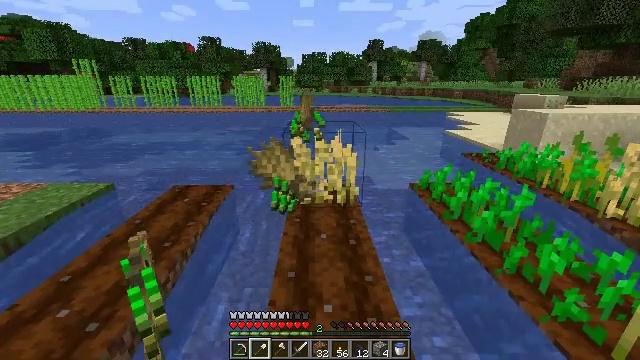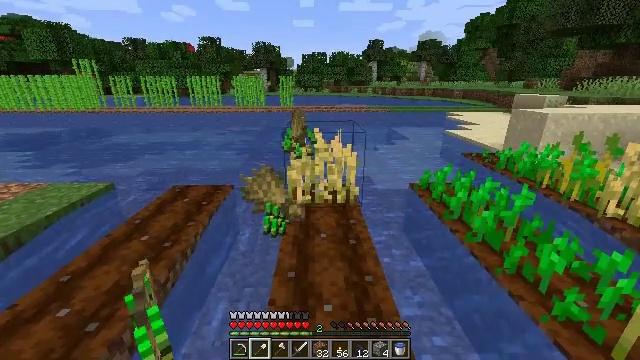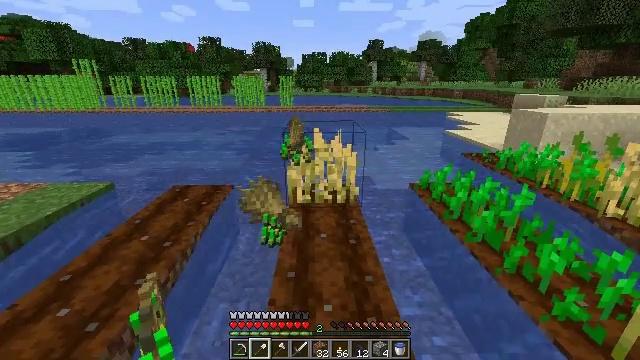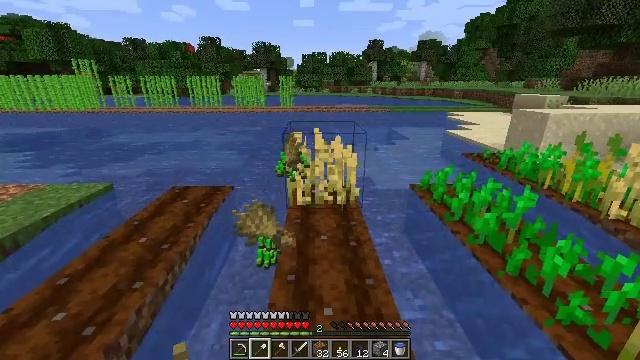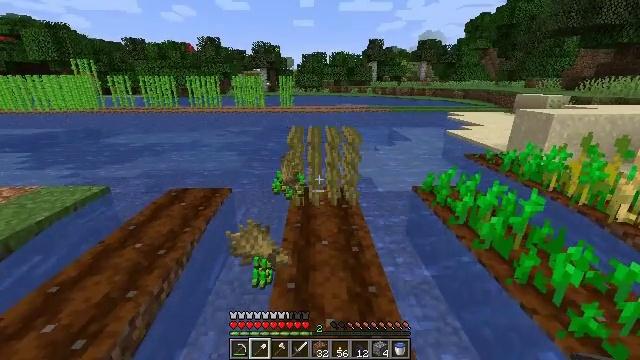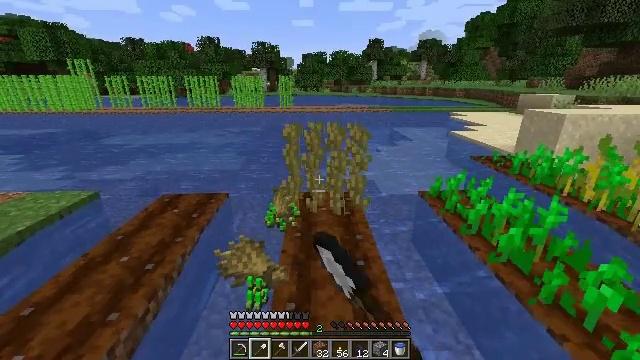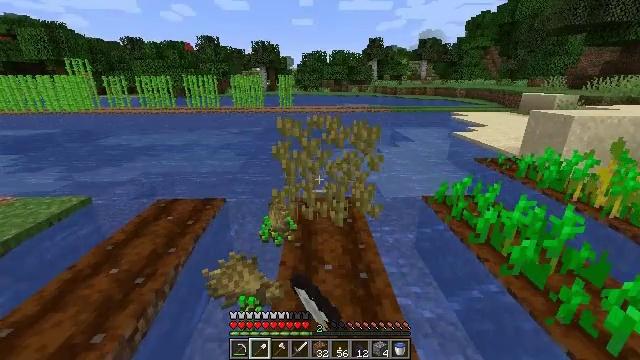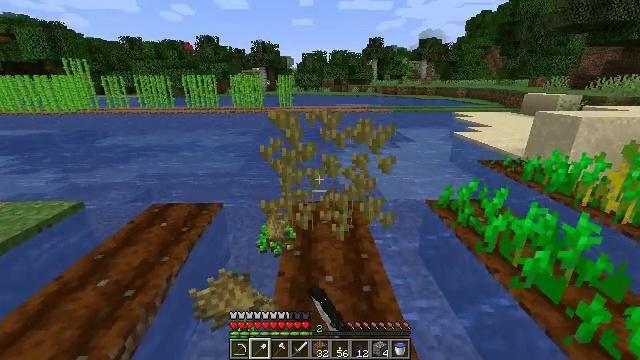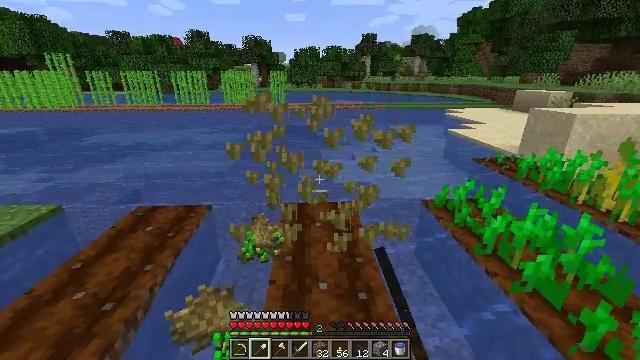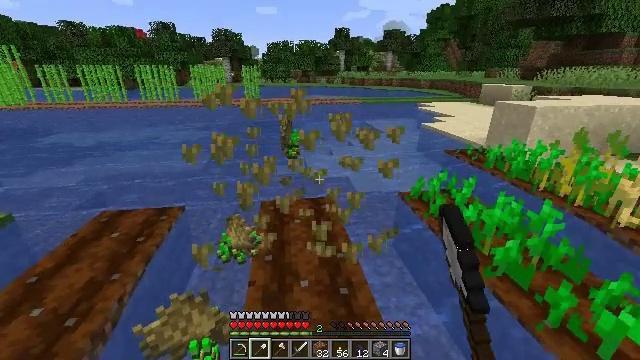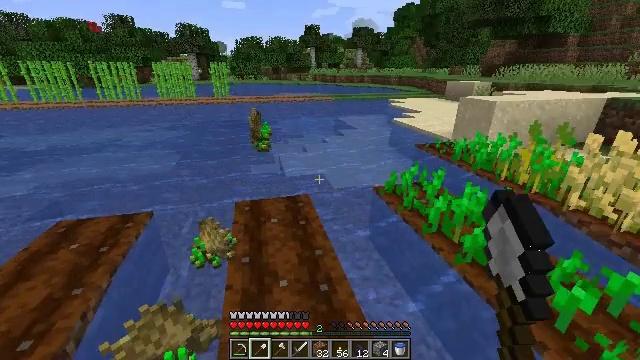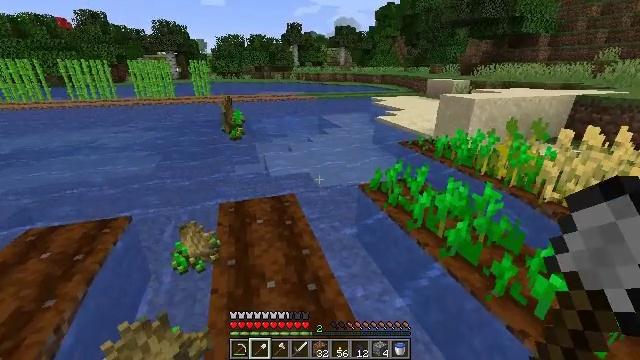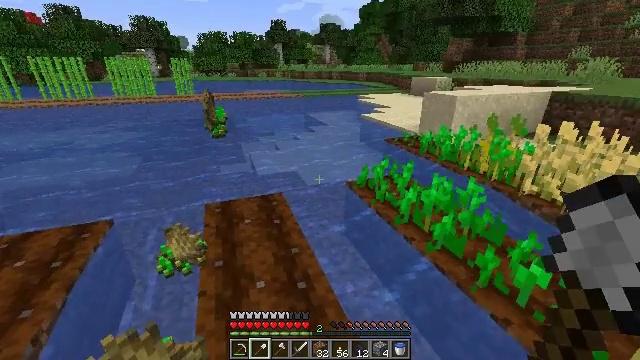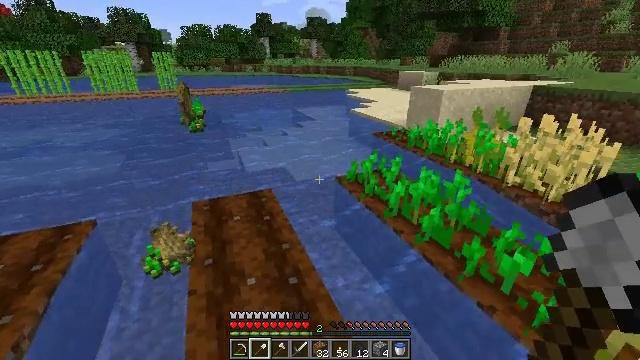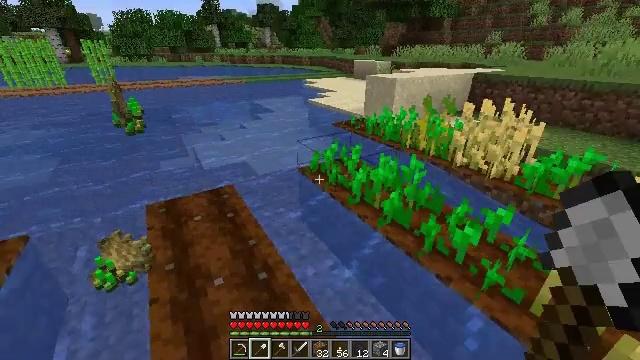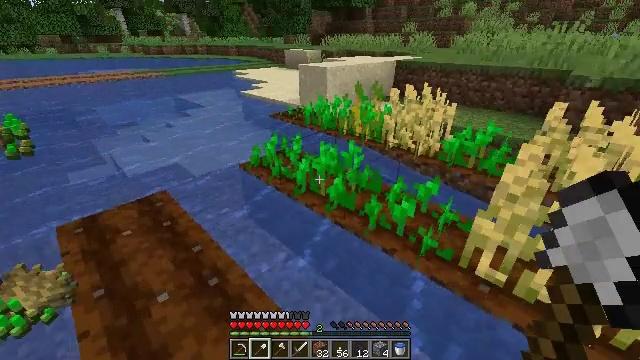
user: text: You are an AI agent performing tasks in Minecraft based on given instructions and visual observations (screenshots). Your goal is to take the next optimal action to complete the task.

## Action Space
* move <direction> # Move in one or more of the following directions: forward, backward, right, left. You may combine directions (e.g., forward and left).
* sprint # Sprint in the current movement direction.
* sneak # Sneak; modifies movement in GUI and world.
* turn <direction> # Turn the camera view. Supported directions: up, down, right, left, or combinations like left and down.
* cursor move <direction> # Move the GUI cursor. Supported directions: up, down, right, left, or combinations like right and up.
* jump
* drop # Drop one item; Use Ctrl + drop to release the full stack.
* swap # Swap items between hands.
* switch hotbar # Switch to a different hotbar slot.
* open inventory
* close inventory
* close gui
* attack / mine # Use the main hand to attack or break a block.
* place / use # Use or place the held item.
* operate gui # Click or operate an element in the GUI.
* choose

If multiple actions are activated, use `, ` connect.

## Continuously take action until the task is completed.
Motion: motion action
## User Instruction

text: Destroy the wheat to collect it.
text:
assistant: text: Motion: no_op
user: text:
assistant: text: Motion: no_op
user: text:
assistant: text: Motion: move forward
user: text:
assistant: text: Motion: move forward, attack / mine
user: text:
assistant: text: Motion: move forward, attack / mine
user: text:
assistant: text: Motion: move forward, attack / mine
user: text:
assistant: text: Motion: no_op
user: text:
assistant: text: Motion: turn right
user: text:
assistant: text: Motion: turn right and down
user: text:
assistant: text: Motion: turn right
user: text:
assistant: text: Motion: turn right
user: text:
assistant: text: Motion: turn right
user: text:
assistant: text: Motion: turn right and down
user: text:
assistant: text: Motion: turn right and down
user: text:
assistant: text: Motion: turn right and down
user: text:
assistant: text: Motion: turn right and down
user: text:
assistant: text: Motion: turn right
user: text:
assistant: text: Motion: turn right
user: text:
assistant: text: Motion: no_op
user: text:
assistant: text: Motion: no_op
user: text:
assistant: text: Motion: no_op
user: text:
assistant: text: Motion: no_op
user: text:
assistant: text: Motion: no_op
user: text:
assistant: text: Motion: turn right and up
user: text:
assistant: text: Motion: turn right
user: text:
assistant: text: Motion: turn right
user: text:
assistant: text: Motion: turn right
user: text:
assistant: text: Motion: turn right
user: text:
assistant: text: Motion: attack / mine
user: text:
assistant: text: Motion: attack / mine